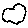
Label: cloud